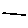
Label: line